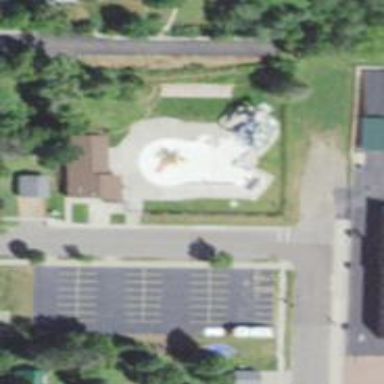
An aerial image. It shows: Water slide attraction.